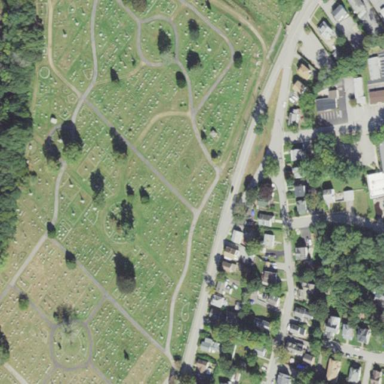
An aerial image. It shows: Cemetery.